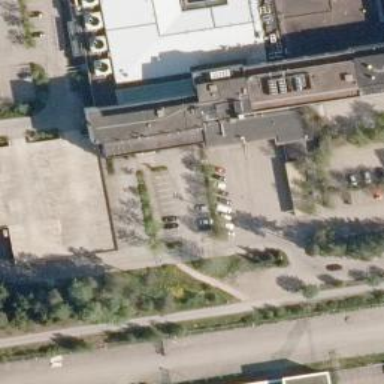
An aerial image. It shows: School.